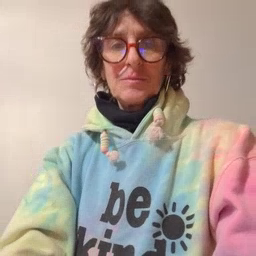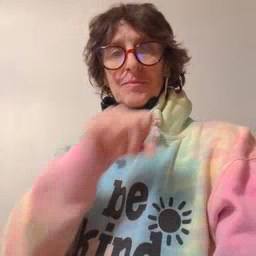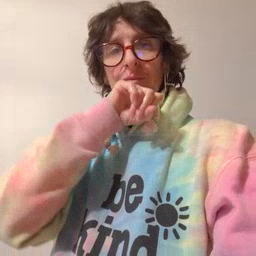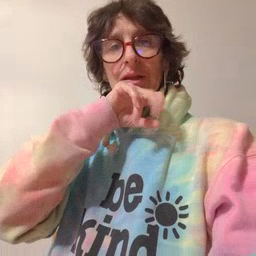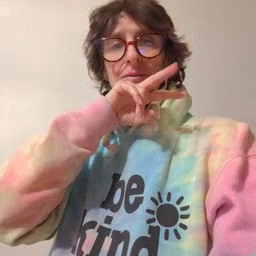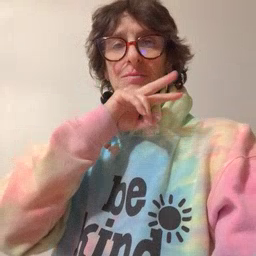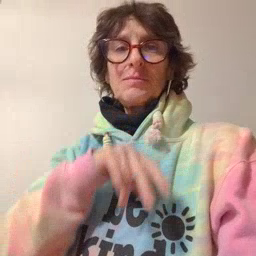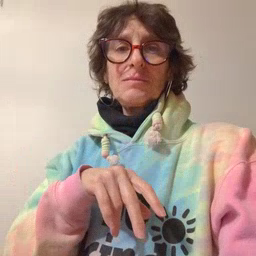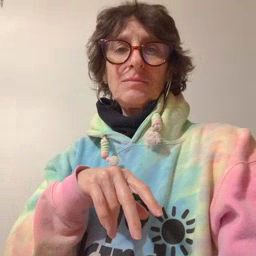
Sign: frog